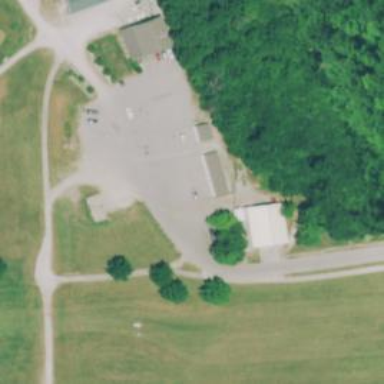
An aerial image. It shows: Maintenance building at golf course.